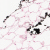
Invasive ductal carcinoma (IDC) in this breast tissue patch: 0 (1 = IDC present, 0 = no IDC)